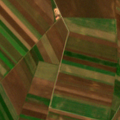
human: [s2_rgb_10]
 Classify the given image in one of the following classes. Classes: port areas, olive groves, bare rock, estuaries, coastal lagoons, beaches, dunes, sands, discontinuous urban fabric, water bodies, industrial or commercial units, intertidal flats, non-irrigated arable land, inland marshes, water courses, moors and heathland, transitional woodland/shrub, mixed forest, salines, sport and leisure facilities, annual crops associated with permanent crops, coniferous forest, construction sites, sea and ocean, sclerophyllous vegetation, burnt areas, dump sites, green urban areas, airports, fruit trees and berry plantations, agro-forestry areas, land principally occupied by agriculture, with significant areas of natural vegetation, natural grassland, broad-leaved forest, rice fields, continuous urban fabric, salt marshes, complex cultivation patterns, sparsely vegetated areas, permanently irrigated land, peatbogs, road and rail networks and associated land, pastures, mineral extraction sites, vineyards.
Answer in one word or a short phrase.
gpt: non-irrigated arable land